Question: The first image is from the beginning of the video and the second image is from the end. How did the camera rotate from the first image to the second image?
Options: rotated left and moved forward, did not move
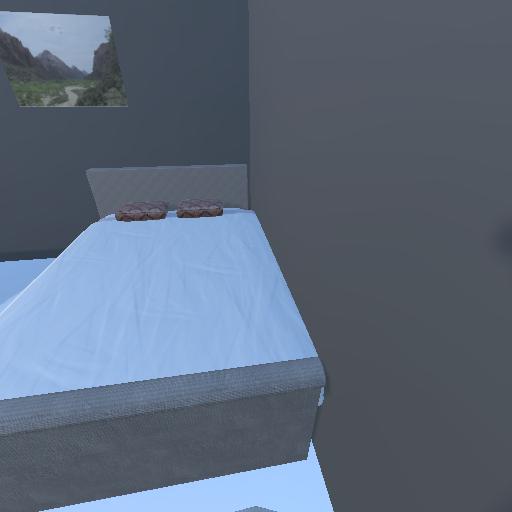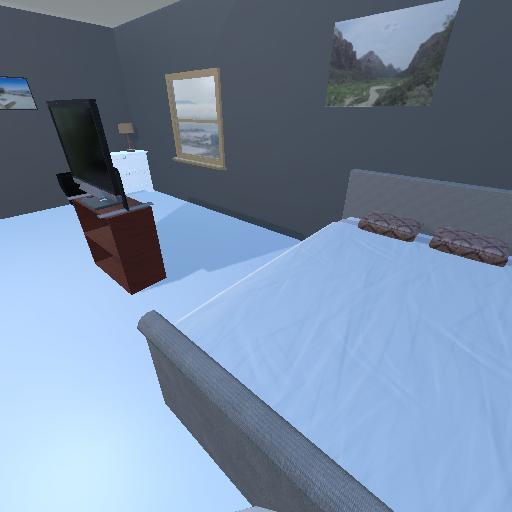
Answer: rotated left and moved forward